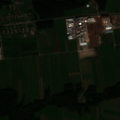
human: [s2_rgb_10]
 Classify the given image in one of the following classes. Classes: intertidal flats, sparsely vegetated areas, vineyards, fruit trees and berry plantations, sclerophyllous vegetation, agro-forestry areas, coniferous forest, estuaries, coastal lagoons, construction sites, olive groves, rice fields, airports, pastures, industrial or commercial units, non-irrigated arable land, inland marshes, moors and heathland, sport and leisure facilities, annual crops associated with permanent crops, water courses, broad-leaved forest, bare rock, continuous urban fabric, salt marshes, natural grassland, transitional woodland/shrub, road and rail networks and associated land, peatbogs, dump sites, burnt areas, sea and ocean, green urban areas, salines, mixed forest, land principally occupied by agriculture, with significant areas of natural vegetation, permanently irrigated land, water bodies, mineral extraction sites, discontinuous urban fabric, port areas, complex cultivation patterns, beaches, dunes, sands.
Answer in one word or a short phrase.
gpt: discontinuous urban fabric, industrial or commercial units, non-irrigated arable land, pastures, complex cultivation patterns, broad-leaved forest, coniferous forest